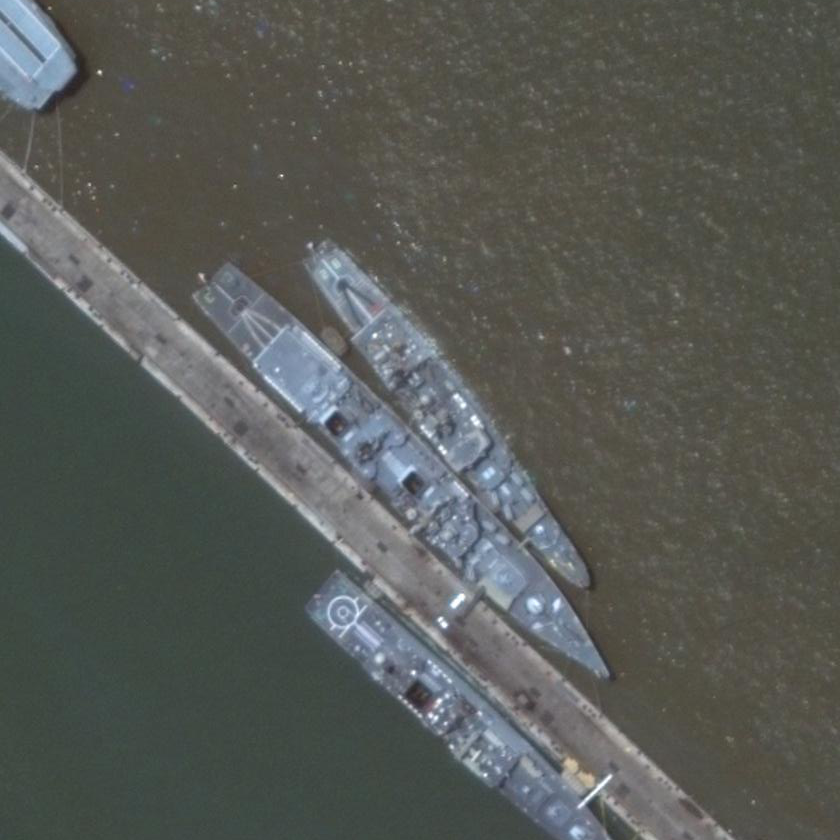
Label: cruiser